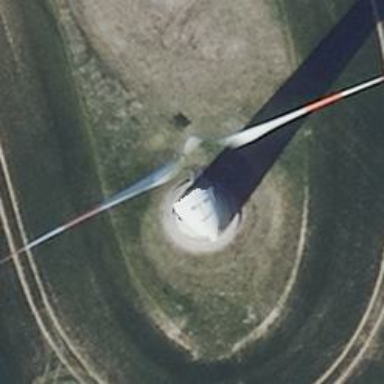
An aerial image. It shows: Wind generator using horizontal axis wind turbines.